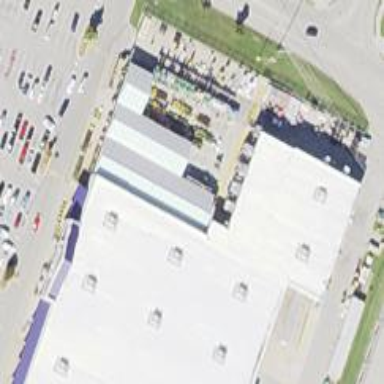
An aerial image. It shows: Garden centre housed in building.